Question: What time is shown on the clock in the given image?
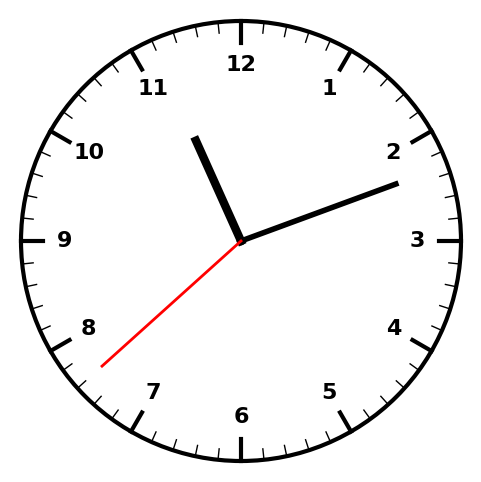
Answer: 11:11:38